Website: apple-inc
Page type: account-selection
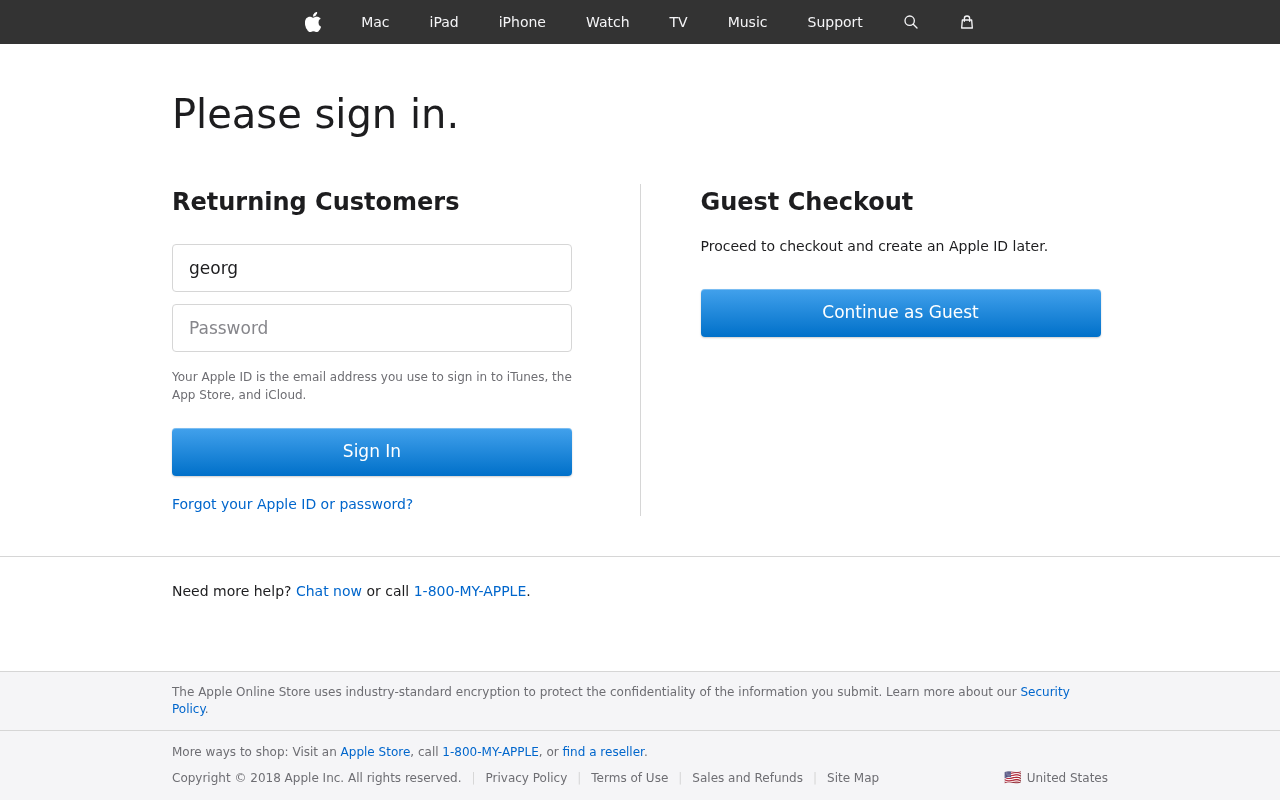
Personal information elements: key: PII_LOGIN_USERNAME
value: george.bailey